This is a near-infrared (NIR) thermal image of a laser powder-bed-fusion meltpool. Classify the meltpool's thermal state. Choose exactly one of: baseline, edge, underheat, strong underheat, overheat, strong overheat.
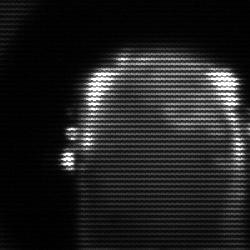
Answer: baseline